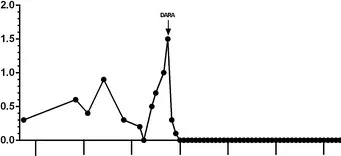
M-protein levels over time. After initial presentation in 2010, the patient received five rounds of treatment and relapsed each time. The patient received the first dose of daratumumab (16 mg/kg) in October 2013 when he enrolled in the SIRIUS study. M-protein levels were measured at the local laboratory and then centrally after the first dose of daratumumab.
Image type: pathology (masson_trichrome)